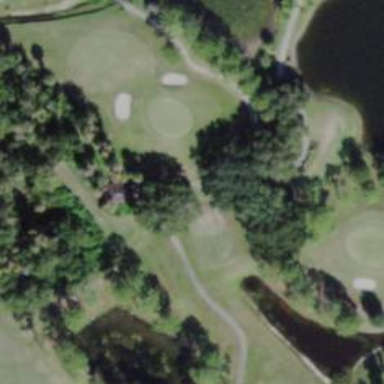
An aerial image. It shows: Path for both roads and golfers.